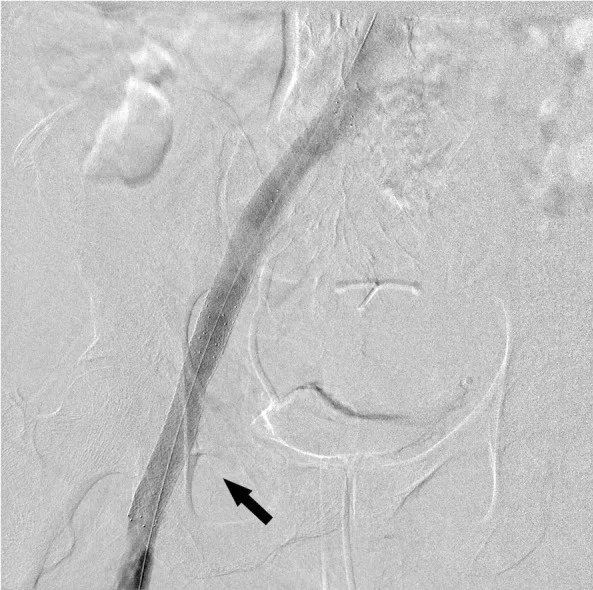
Post stent venography. Brisky flow is demonstrated through the stented iliac vein (black arrow). Drainage through lumbar and sapheno-saphenous collaterals are no longer seen.
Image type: radiology (mri)